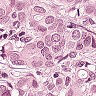
Metastatic tissue present: yes